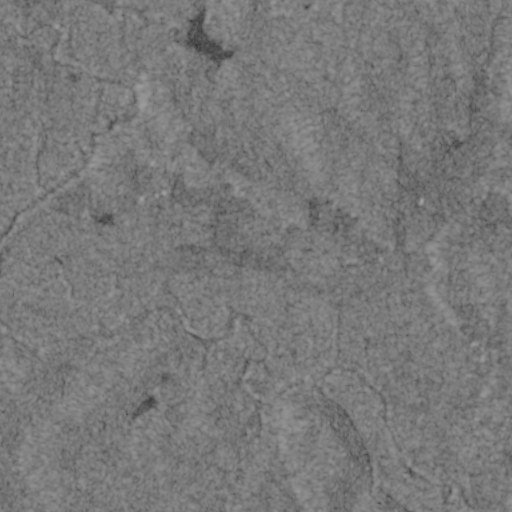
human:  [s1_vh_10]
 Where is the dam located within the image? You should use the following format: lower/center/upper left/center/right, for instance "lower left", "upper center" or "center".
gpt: The dam is located in the upper center of the image.
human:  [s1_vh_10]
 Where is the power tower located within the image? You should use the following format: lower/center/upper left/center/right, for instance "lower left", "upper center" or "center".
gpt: There is no power tower in the image.

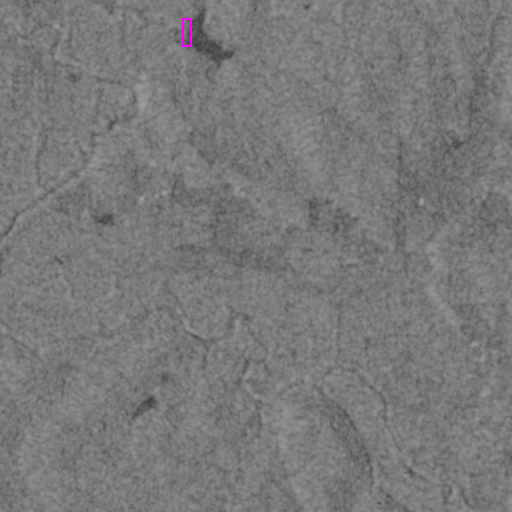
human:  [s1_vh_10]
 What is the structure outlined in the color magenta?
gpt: The structure outlined in magenta is a dam.
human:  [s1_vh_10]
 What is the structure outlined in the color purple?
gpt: There is no purple outline.